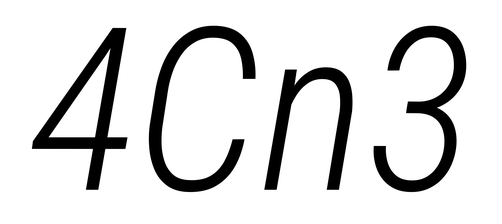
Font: Roboto-Italic_Condensed_Light_Italic